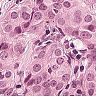
Metastatic tissue present: yes